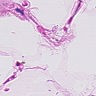
Metastatic tissue present: no